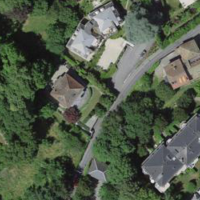
EUNIS habitat code: 53
Species observed at this site:
Cymbalaria muralis